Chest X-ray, AP view. Patient: 21 years old, sex F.
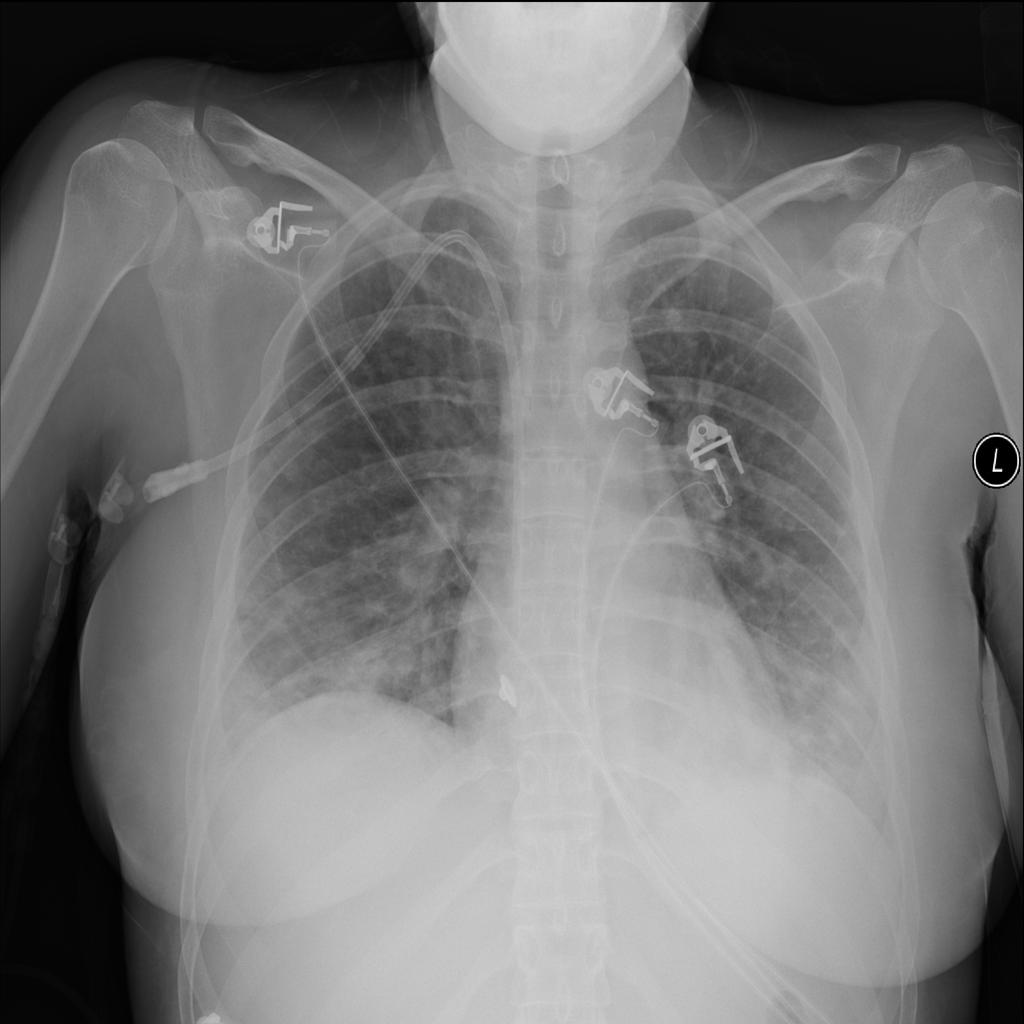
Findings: Infiltration, Nodule